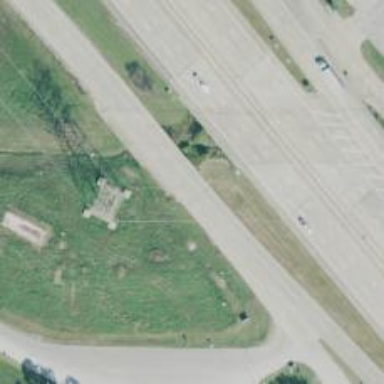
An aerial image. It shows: Secondary road with frontage road crossing bridge.